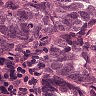
Metastatic tissue present: yes